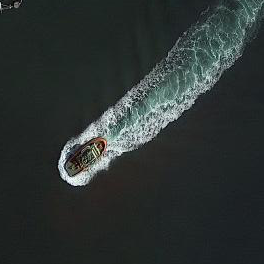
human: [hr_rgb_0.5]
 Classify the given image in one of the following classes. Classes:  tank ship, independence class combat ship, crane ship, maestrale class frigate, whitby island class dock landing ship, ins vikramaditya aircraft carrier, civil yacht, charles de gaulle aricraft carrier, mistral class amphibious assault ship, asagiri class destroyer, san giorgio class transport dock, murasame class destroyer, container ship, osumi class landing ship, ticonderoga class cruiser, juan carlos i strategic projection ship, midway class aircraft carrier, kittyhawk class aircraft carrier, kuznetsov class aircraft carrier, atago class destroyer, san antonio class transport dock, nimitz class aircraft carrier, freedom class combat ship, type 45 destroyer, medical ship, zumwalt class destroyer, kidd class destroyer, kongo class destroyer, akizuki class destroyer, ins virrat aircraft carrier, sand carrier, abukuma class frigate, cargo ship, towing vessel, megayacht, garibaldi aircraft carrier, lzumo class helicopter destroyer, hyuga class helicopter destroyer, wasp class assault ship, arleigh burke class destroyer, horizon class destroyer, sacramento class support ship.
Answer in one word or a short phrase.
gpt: Towing vessel